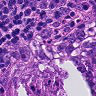
Metastatic tissue present: yes